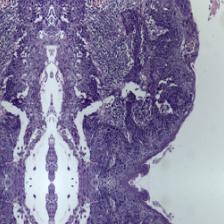
Diagnosis: OSCC